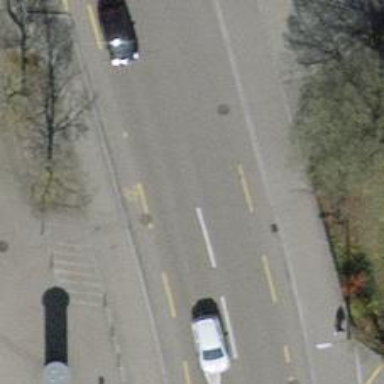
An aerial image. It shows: Tertiary road with asphalt surface. Separate sidewalks on both sides of the road.